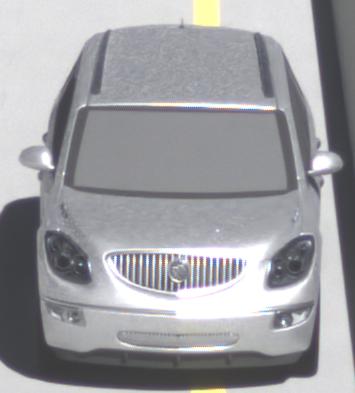
Make: Buick
Model: Enclave
Detailed model: GMT967
Model produced from: 2007
Model produced until: 2017
Doors: 5
Color: white
Road condition: dry road
Daytime: midday
Contrast: high contrast